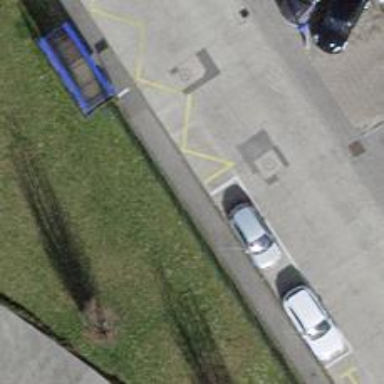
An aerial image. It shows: Sidewalk with asphalt surface leading to public transport platform. The platform has shelter.